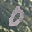
Label: 0